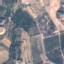
Label: PermanentCrop